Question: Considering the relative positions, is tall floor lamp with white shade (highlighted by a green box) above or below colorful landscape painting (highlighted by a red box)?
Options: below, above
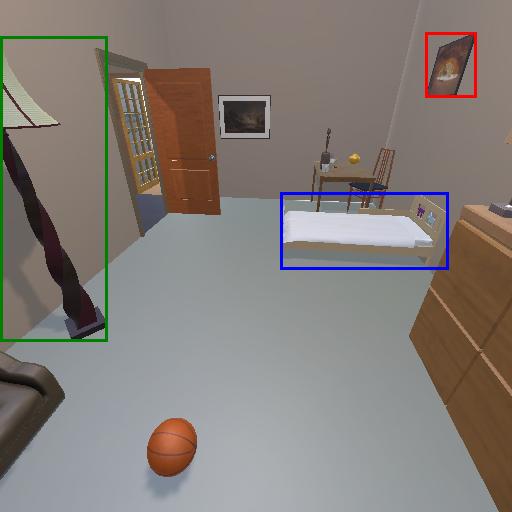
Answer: below